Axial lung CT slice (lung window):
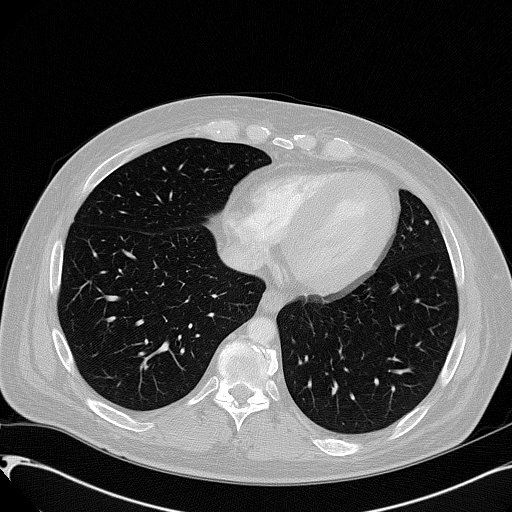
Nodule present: no